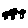
Label: tree